Field crop: maize
Growth stage: 1
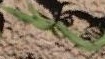
Species: maize